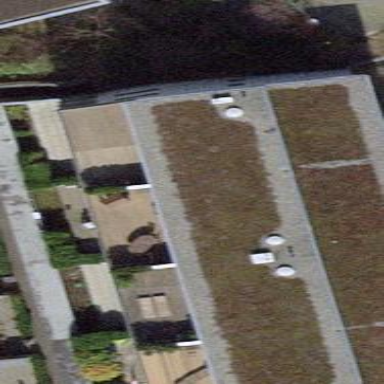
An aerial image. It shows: White apartments with flat grass-covered roofs.